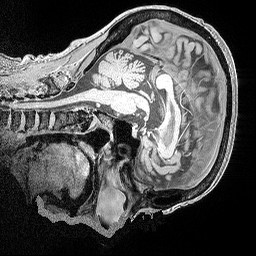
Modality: MP2RAGE
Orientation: sagittal
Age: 63
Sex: female
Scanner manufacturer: siemens
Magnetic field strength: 3 T
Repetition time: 5 s
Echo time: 0.00298 s